Question: I have an Apache write that works everywhere except on pages that are using 'tabs'.
For some reason, the tabs are loading as if they are full pages loaded through AJAX (ran through the index.php as the rewrite instructs - but it shouldn't be rewriting an # anchor link I would think...)
Is there a way that I can stop it from doing this? It's weird because '<html>' , so this is what it looks like AFTER I disable it in the inspection tool. Otherwise it's just black and extremely long.

'<base href="/folder/">' Before, it still did the rewrite and rendered the page correctly.
This is definitely a '<base>' and jQueryUI's '.tabs' clashing. When I removed the rewrite and use the long URL it continuously clones them. The rewrite saved it from rewriting past 12 times or so.
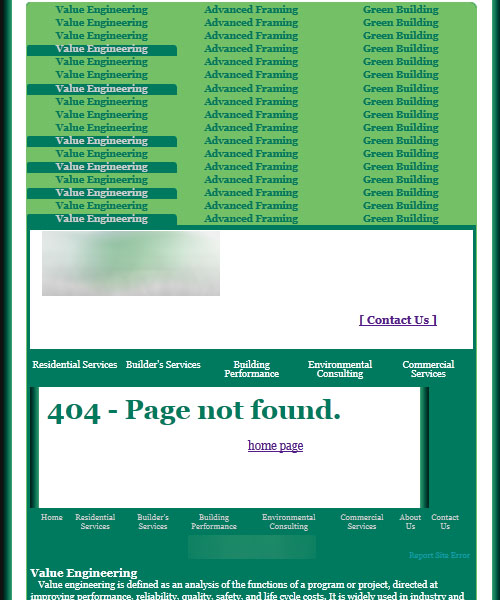
Answer: Thanks to <URL> bug report I found a solution.
'''
$.fn.__tabs = $.fn.tabs;
$.fn.tabs = function (a, b, c, d, e, f) {
var base = location.href.replace(/#.*$/, '');
$('ul>li>a[href^="#"]', this).each(function () {
var href = $(this).attr('href');
$(this).attr('href', base + href);
});
$(this).__tabs(a, b, c, d, e, f);
};
//$('#the-object').tabs();
'''
Apparently at 1.8 it worked, at 1.9 it went loopy. This adds the base href to the link, fixing the issue.